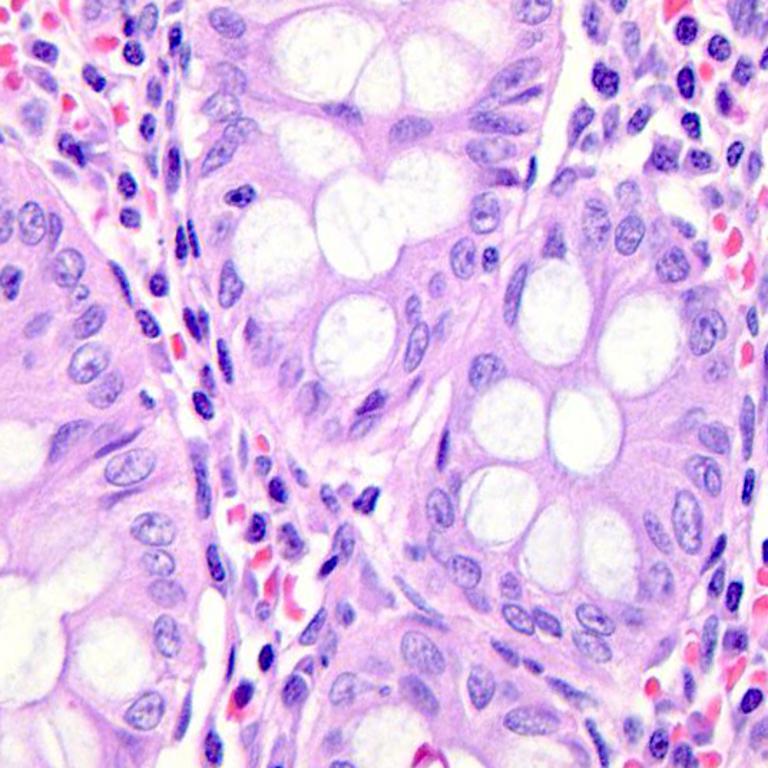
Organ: colon
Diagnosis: benign